Field crop: maize
Growth stage: 2
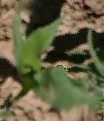
Species: maize